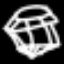
Label: diamond